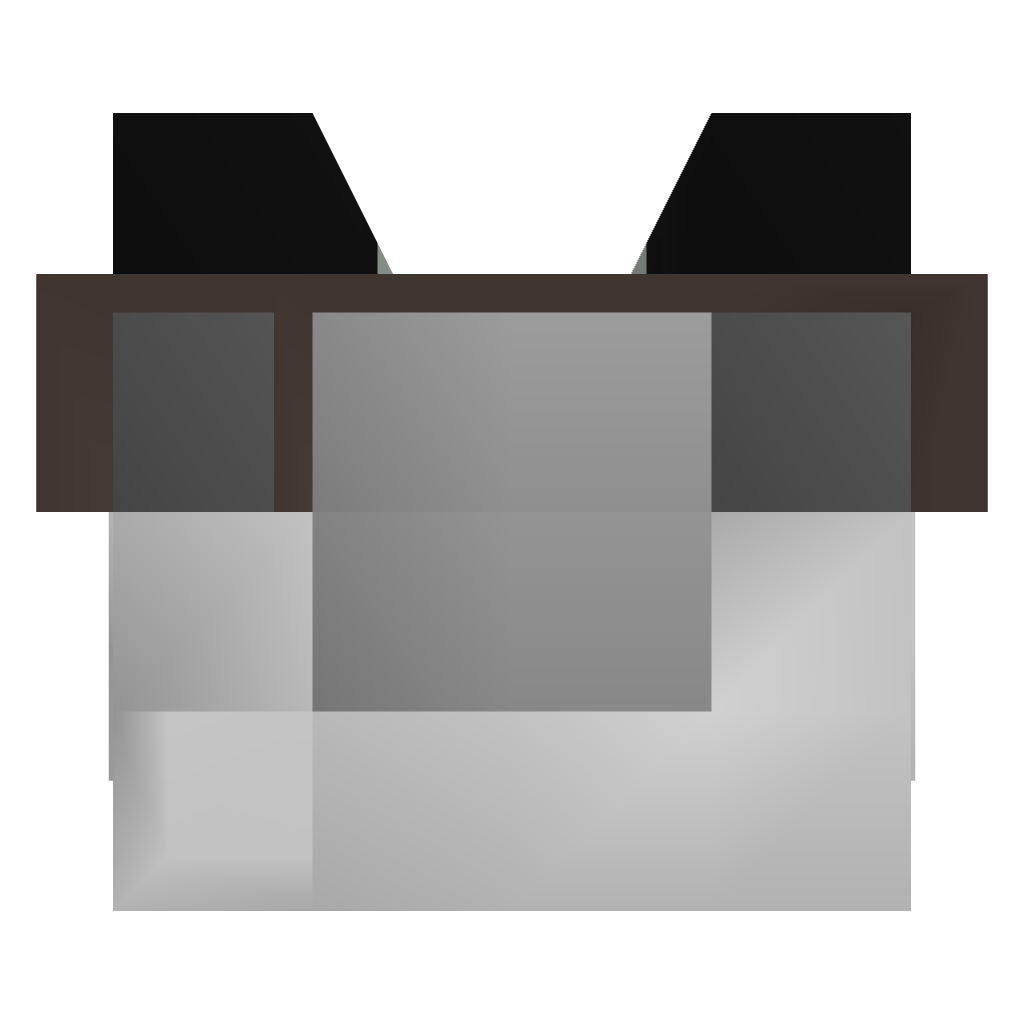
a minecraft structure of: Semi-Auto TNT Cannon By Mate8008